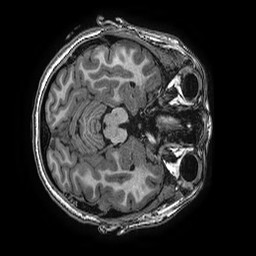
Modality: T1w
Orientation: axial
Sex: female
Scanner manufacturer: ge
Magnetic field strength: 3 T
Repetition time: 0.0077 s
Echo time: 0.003436 s